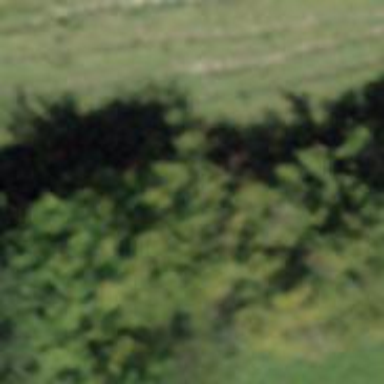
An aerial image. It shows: Row of trees in natural setting.